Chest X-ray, AP view. Patient: 56 years old, sex F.
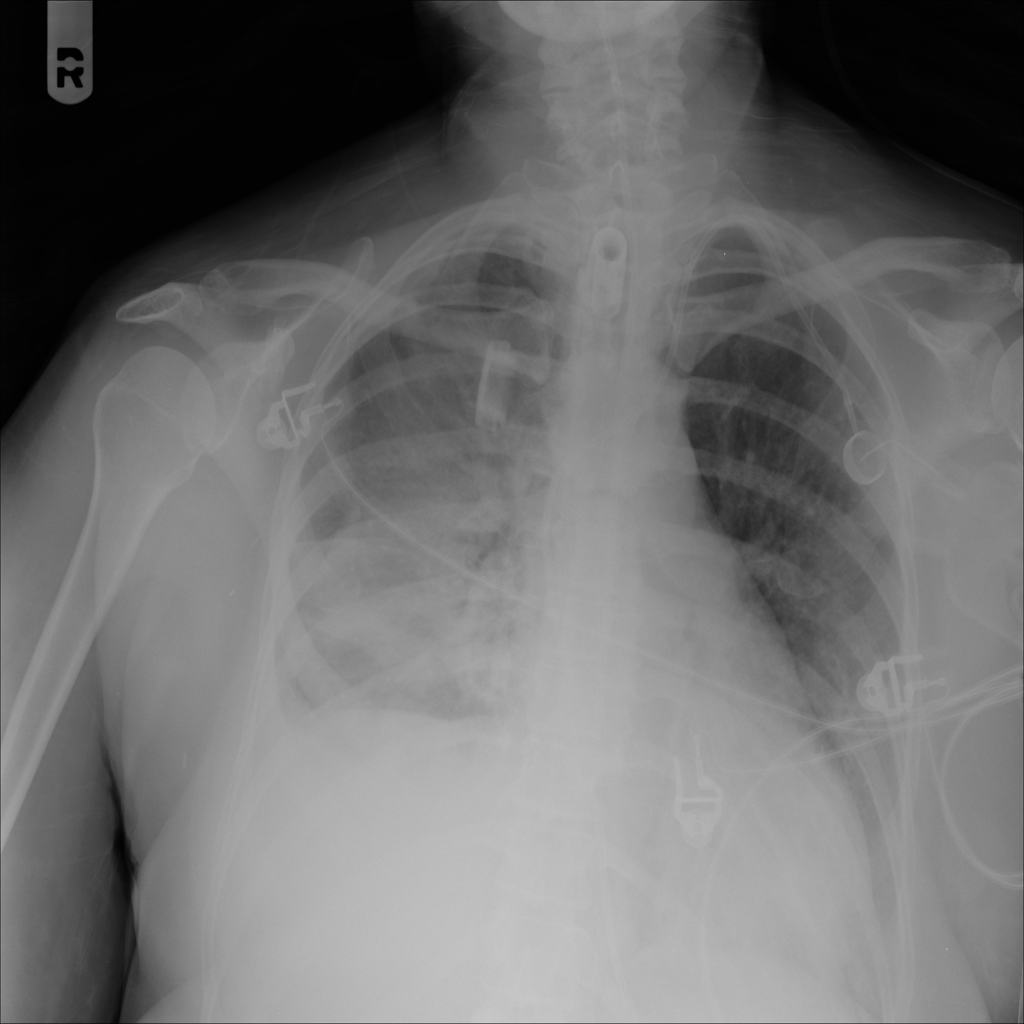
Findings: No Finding